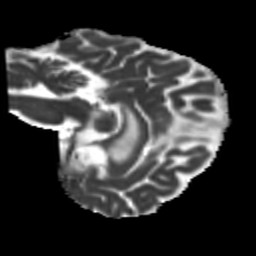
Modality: MD
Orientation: sagittal
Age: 57
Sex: female
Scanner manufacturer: siemens
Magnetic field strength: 3 T
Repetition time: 5.25 s
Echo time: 0.08 s